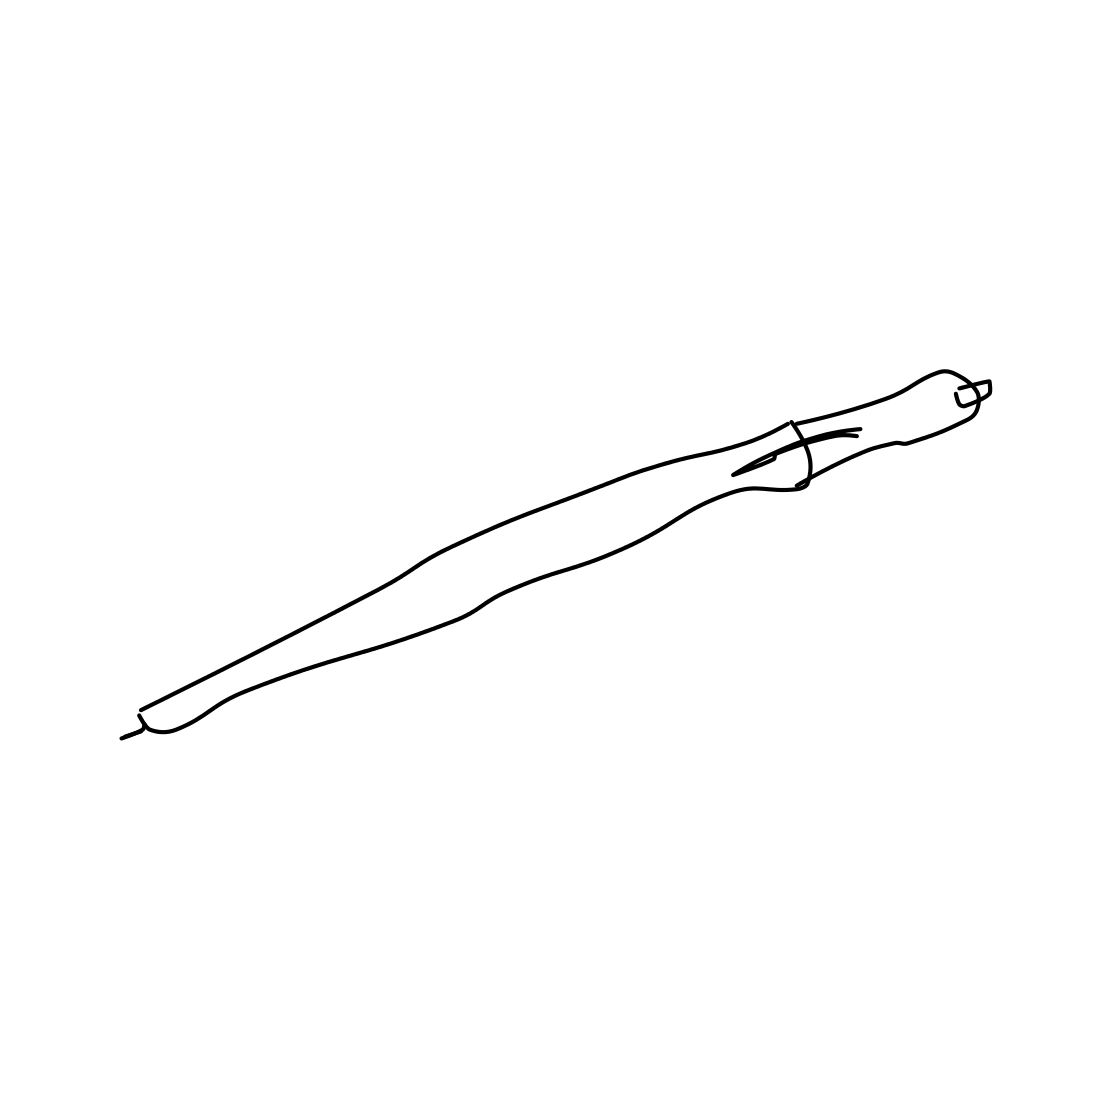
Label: pen